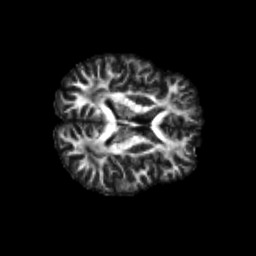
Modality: FA
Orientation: axial
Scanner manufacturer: siemens
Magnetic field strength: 3 T
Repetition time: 4.16 s
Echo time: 0.0806 s